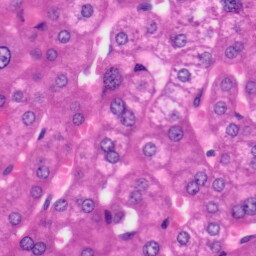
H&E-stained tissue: Liver